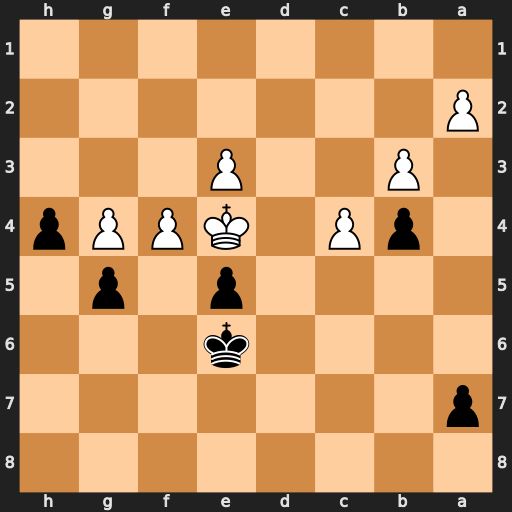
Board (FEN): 8/p7/4k3/4p1p1/1pP1KPPp/1P2P3/P7/8
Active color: b
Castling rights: -
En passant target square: -
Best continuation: gxf4 exf4 h3 Kf3 e4+ Kxe4 h2